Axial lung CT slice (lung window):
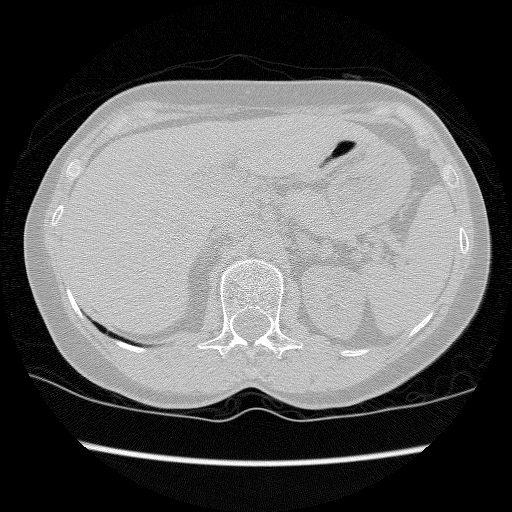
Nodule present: no